Question: Actually i have an editText box where i have to type a password..Now when i click the editText box an device input keyboard is open.
So what i want is that when i click "done" in device input keyboard and if the password is right i have to move to the next activity..
But i dont know how to use event of device input keyboard..so please anyone suggest me..if possible with an example..I have send the snapshot to know you what exactly i want..

so as i enter password in the editText and click done in inputKeyboard it will move to next activity...here in inputKeyboard "done" is not visible but in my app it is there in my inputKeyboard
regards
Anshuman
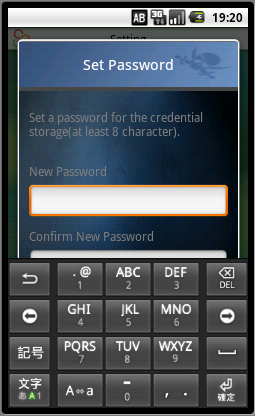
Answer: When you press enter in the first editText do you want it to jump to the next editText or do you just want the activity to finish? Because in your snapshot you have two editTexts and its not really logical if you want to skip the second one.
Anyway, here is an example on how to handle the enter key. pwd is an EditText in my code. In this example all I do is to hide the keyboard.
'''
pwd.setOnKeyListener(new OnKeyListener() {
@Override
public boolean onKey(View v, int keyCode, KeyEvent event) {
// If the event is a key-down event on the "enter" button
if ((event.getAction() == KeyEvent.ACTION_DOWN) &&
(keyCode == KeyEvent.KEYCODE_ENTER)) {
// Perform action on key press
InputMethodManager imm = (InputMethodManager)getSystemService(Context.INPUT_METHOD_SERVICE);
imm.hideSoftInputFromWindow(v.getWindowToken(), 0);
return true;
}
return false;
}
});
'''
That could be used for the second password field you have in your snapshot.
The easiest way to jump to the next one when pressing enter would to put this in the xml of your FIRST editText.
'''
android:nextFocusDown="@+id/SecondPassword"
'''
Where SecondPassword is your second EditText.